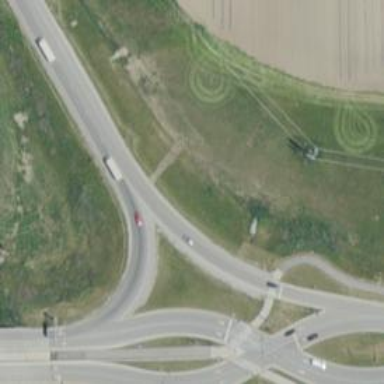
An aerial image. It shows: Motorway link at diverging diamond interchange (DDI) junction.